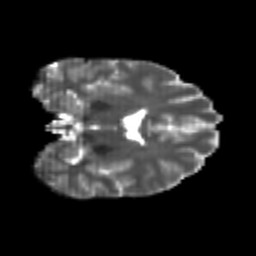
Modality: T2w
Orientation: coronal
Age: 22
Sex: male
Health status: healthy
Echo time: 0.074 s